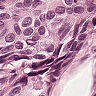
Metastatic tissue present: yes